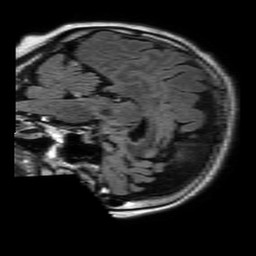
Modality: FLAIR
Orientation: sagittal
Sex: female
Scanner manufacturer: philips
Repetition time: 11 s
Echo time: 0.125 s